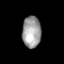
Tissue: skin
Cell type: Fibroblasts
Senescence score: 0.7633
Nuclear area (px): 572
Mean DAPI intensity: 160.224